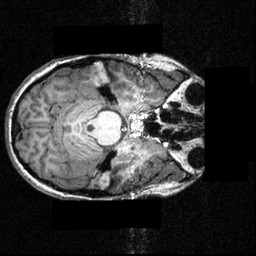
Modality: T1w
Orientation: axial
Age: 21
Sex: female
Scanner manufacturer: siemens
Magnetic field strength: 3.951 T
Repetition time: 1.5 s
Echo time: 0.00335 s